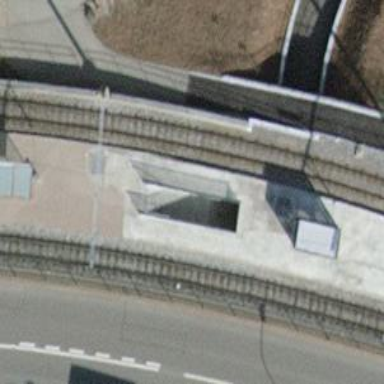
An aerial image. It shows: Tunnel footway.